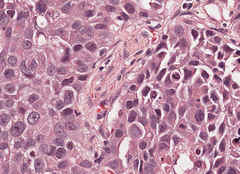
Tumor epithelial tissue: yes
Tumor-associated stroma tissue: yes
Normal tissue: no